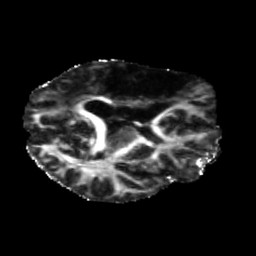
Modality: FA
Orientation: axial
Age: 46
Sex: male
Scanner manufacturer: siemens
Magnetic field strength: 3 T
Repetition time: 5.47 s
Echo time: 0.0854 s